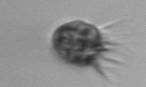
Label: Ciliophora